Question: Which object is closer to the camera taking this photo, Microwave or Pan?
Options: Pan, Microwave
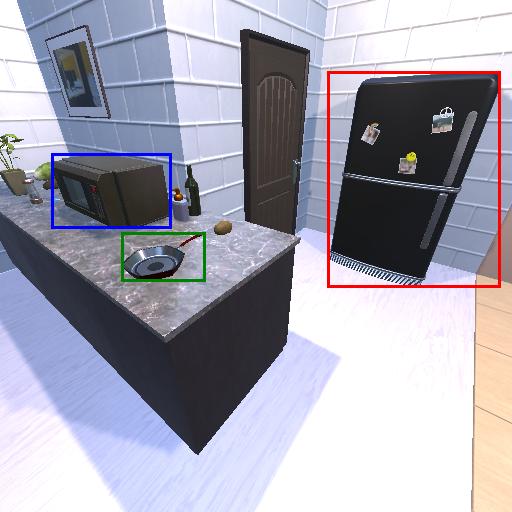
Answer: Pan